Question: My question is pretty simple, I've a device running on WinCE. This device as an additional Flash Disk device, so where should I deploy the config and exe files? On Flash Disk or in %PROGRAM FILES% ?
Moreover, I've a XML setting file added as "New Element", so it appears in the Properties section (see screenshot), how can I deploy this file on my device (by specifying the path?)

Should I use a resource file instead? Thanks.
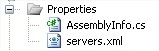
Answer: If your application is a .Net application you can put it where you want as the apps can be deployed with xcopy, it's just a matter of taste.
If you want to deploy the file select it, go to properties and select "Copy to Output always"